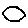
Label: hexagon